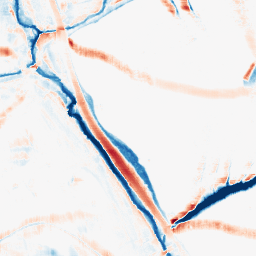
Category: morphological
Decomposition family: morphological_square
Decomposition parameters: operation: average
size: 15
Upsampling method: bicubic
Upsampling parameters: scale: 4
Upsampling scale: 4